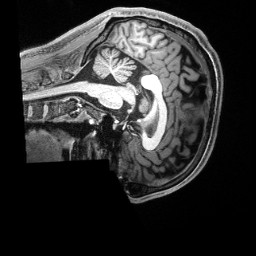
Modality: T1w
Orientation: sagittal
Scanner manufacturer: siemens
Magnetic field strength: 3 T
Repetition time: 2.5 s
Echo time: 0.00231 s